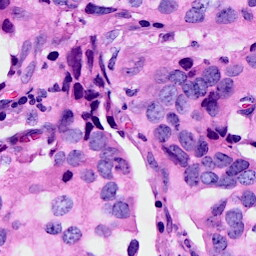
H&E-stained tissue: Breast